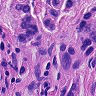
Metastatic tissue present: yes